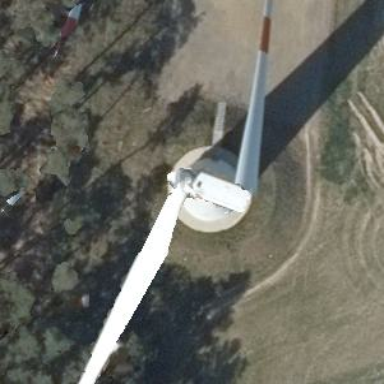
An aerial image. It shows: Wind generator powered by horizontal-axis wind turbine.